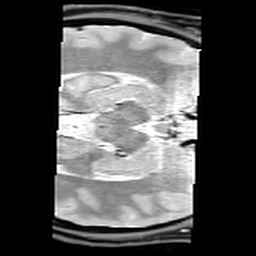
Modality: PDw
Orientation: axial
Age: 22
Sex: male
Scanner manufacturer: siemens
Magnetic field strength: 3 T
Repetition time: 6.49 s
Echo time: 0.016 s